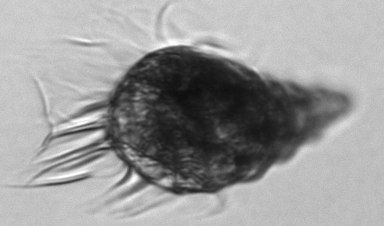
Label: Laboea_strobila